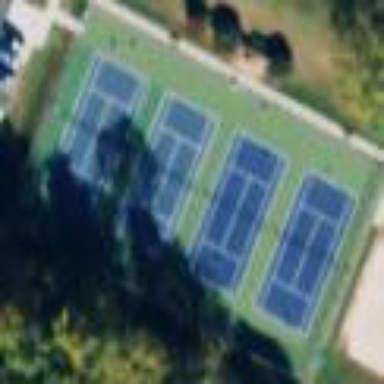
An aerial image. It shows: Tennis court on the leisure land pitch.